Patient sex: M
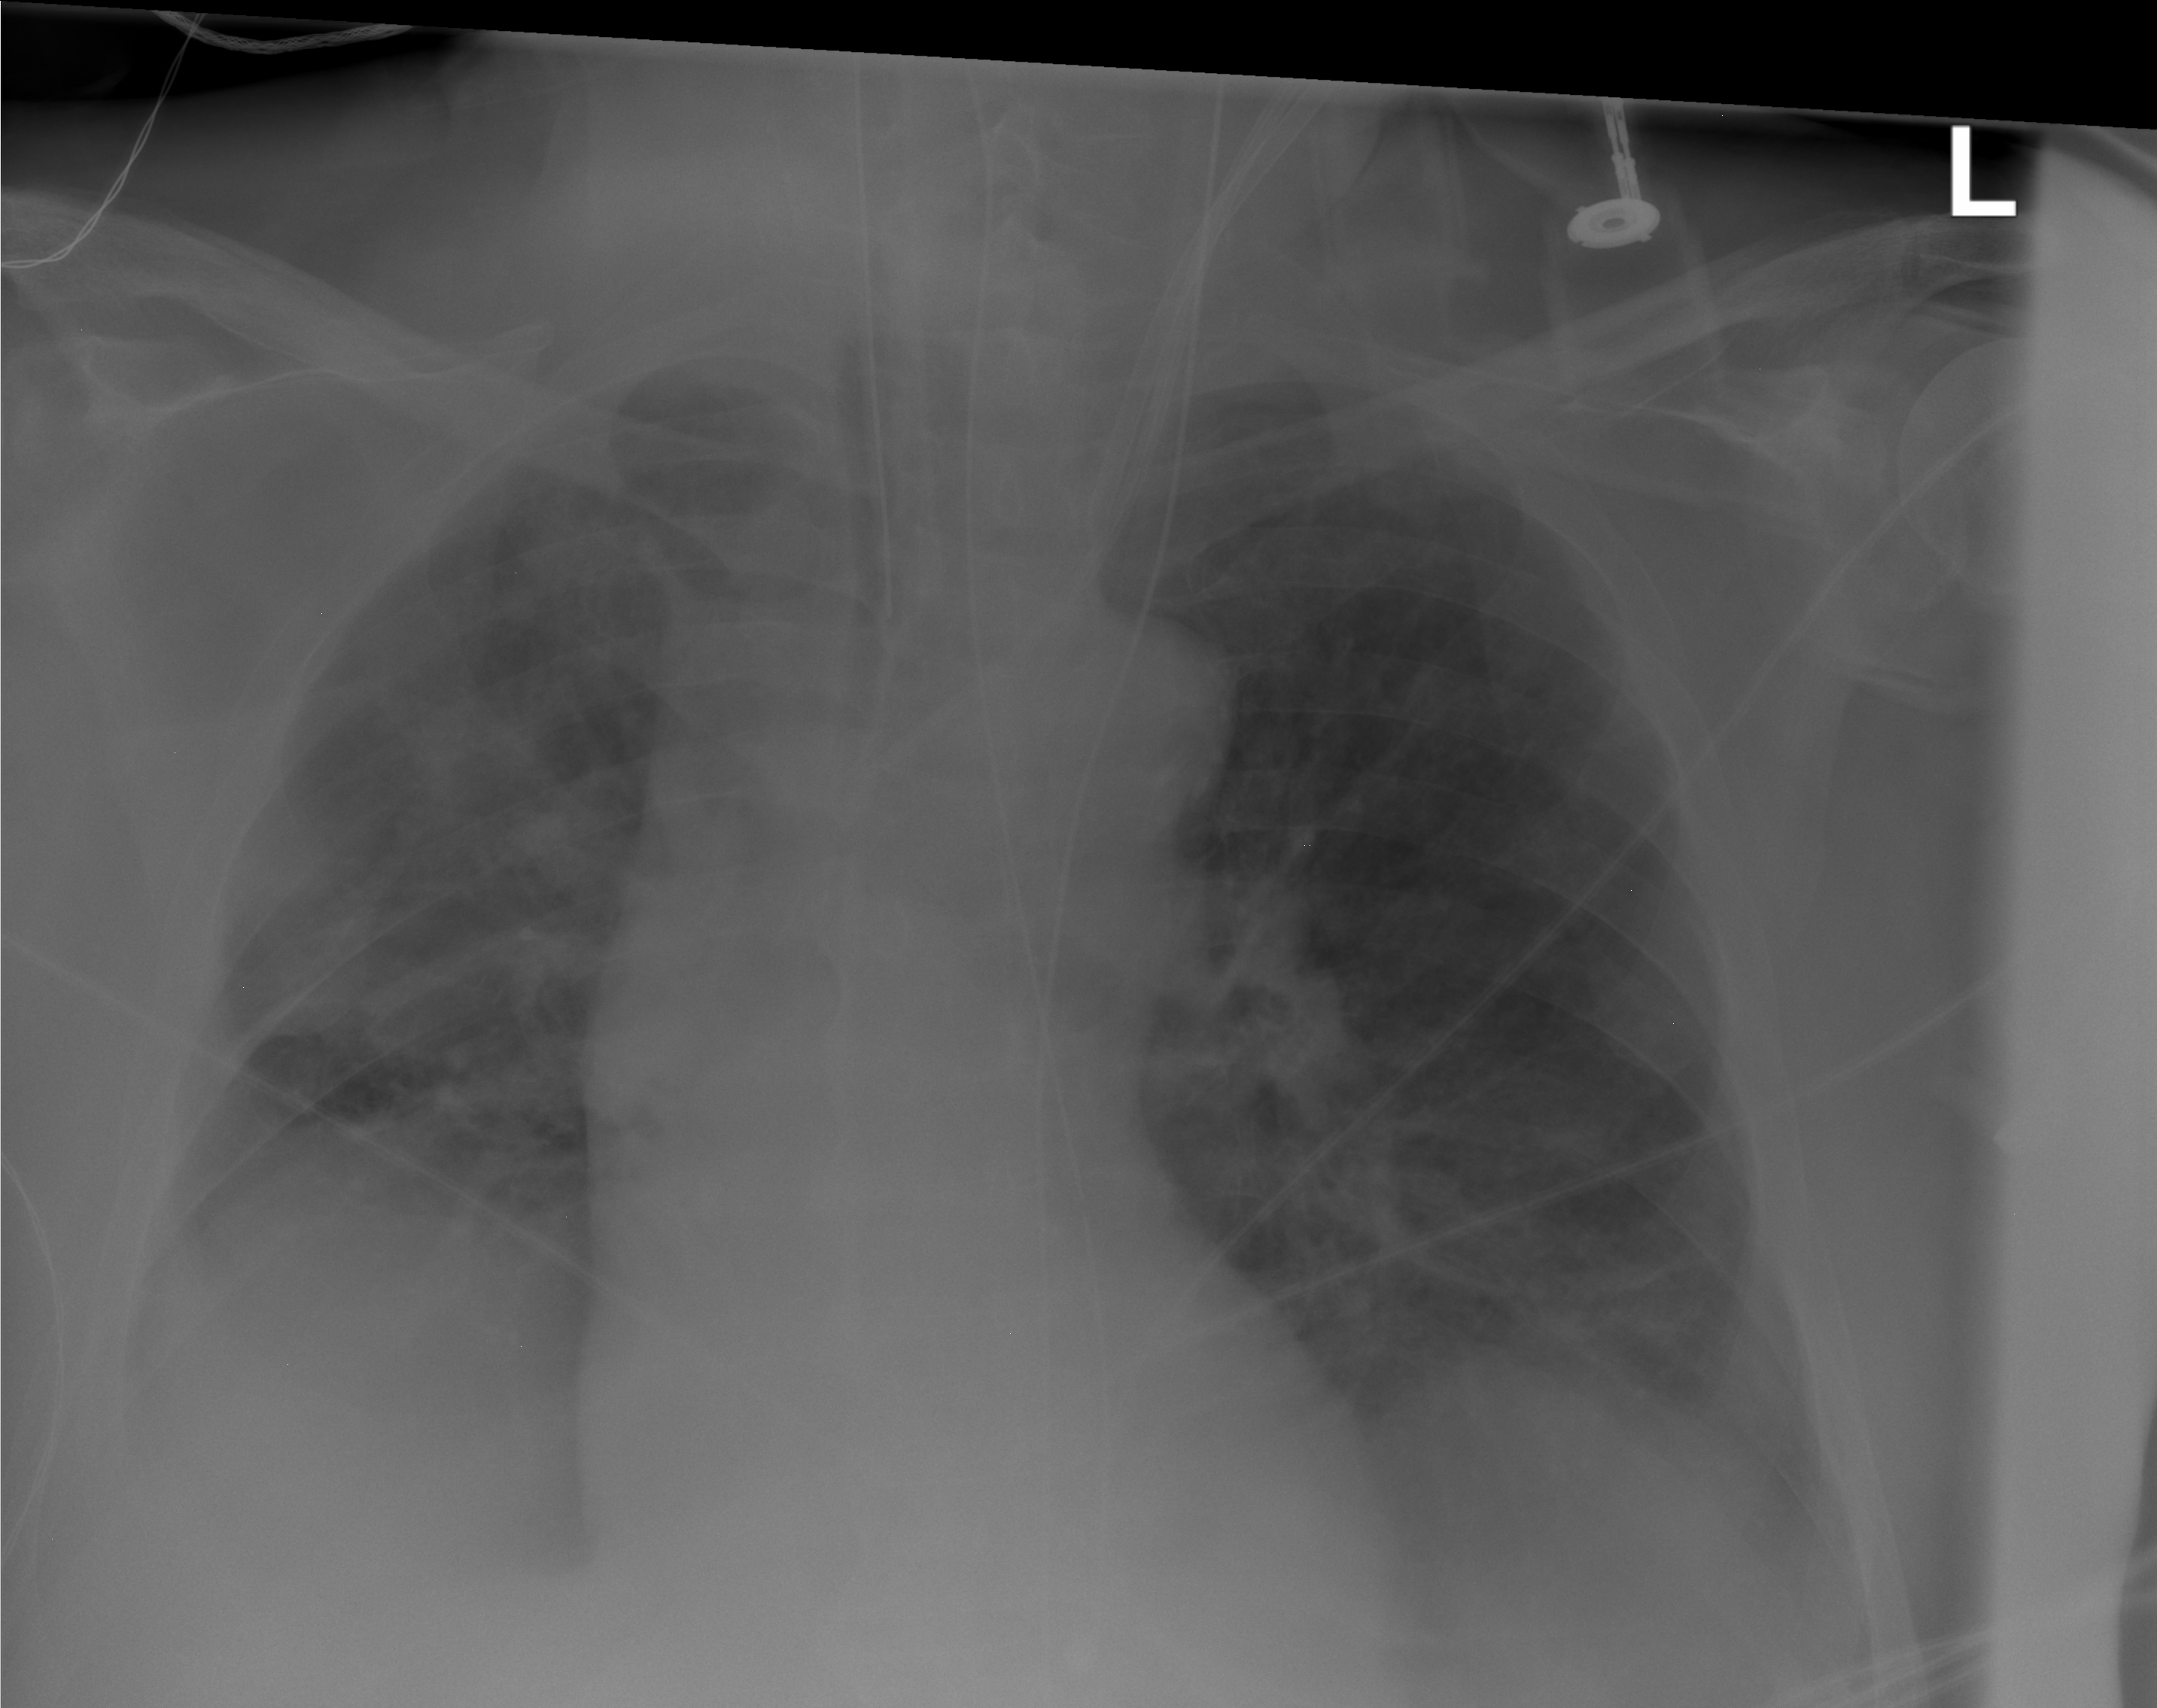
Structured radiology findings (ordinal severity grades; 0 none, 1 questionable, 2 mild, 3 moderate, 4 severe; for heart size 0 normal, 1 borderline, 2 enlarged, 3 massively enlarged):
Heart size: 0
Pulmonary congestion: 0
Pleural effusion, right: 2
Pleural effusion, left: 2
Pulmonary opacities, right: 3
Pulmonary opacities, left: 2
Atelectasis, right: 2
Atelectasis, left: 2